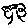
Label: tree